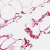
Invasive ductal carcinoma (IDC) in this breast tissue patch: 0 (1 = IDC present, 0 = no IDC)